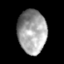
Tissue: skin
Cell type: Others
Senescence score: 0.8041
Nuclear area (px): 1229
Mean DAPI intensity: 159.713